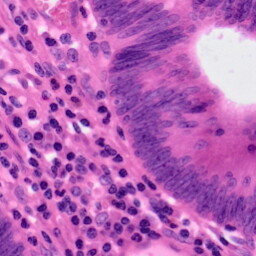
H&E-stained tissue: Colon